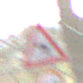
Verkehrszeichen: KurveLinks
Zusatzzeichen unten: Ueberholverbot
Umgebung: Outdoor, Nature
Tageszeit: MorningAfternoon
Wetter: PartlyCloudy
Licht: Natural
Jahreszeit: NotSpecified
Kontrast: LowContrast